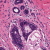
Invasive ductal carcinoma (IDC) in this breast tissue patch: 0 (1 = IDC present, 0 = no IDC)